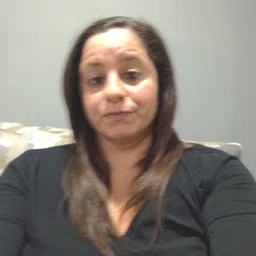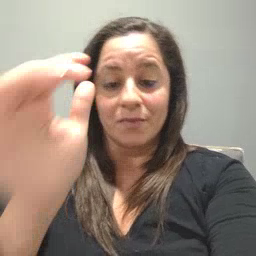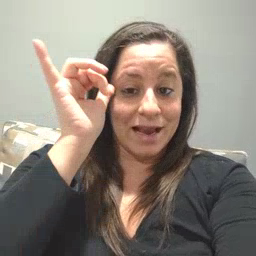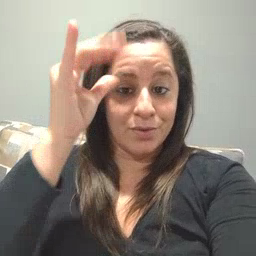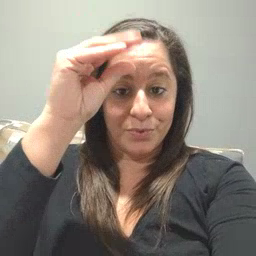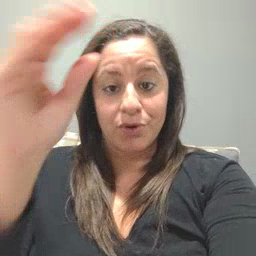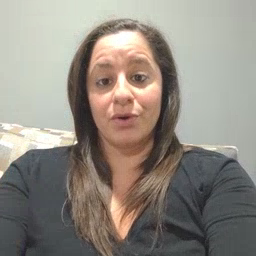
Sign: cowboy